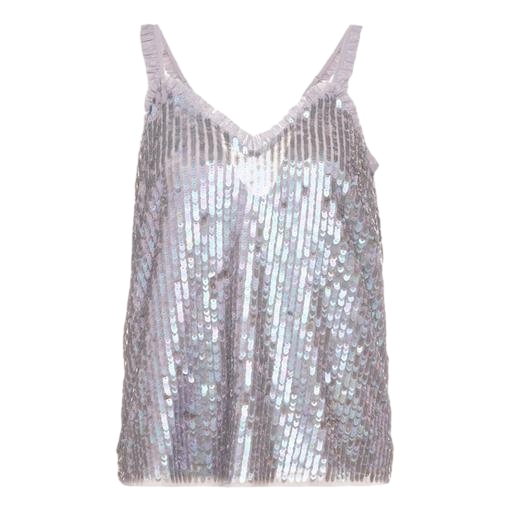
gray nori sequined tank top, blue sequined tank top, white nori sequined tank top, white background